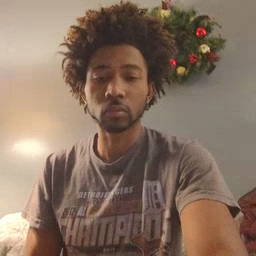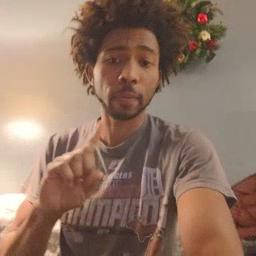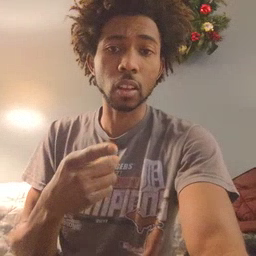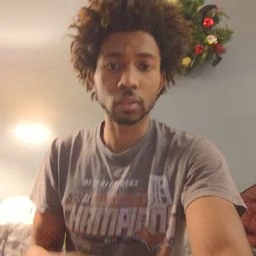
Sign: first